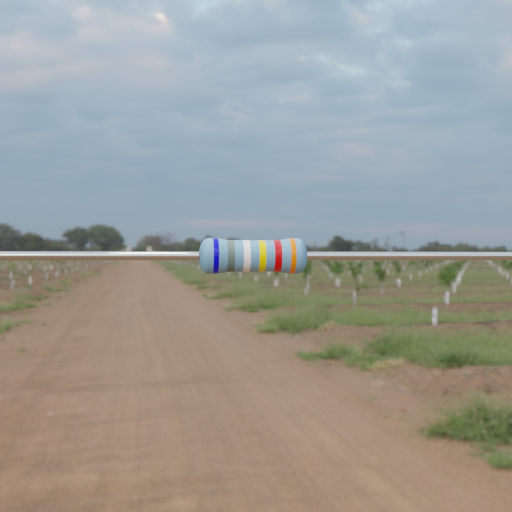
Resistor colour bands (in order): blue, gray, white, yellow, red, orange